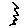
Label: zigzag